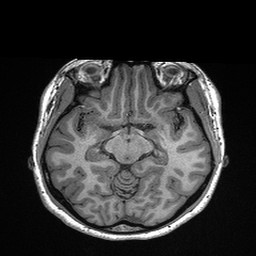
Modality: T1w
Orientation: coronal
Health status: healthy
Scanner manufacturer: siemens
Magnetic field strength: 3 T
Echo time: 0.00298 s